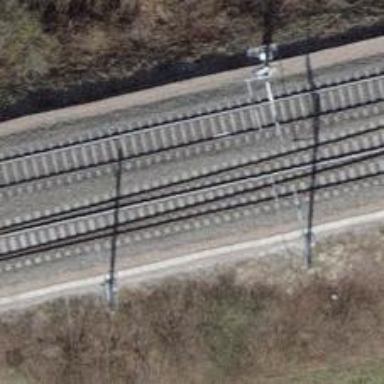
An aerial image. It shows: Railway switch.